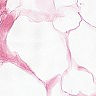
Metastatic tissue present: no